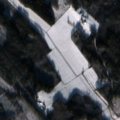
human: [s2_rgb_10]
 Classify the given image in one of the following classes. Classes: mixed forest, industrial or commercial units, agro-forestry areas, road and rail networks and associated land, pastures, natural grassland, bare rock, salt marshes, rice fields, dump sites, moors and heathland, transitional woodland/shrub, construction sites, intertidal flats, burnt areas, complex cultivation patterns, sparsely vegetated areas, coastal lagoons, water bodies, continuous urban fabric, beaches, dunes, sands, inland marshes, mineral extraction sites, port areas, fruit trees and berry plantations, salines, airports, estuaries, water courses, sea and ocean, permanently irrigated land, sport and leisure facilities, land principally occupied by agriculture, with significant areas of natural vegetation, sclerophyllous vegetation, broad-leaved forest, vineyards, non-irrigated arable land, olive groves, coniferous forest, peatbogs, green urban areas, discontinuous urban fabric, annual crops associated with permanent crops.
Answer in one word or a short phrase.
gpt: non-irrigated arable land, mixed forest